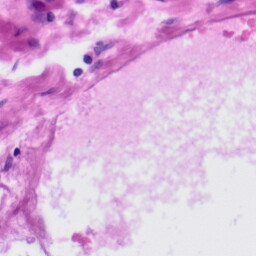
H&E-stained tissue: Liver